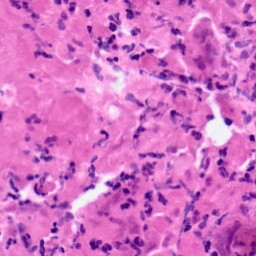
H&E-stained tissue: Pancreatic